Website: home-depot
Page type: address-validator
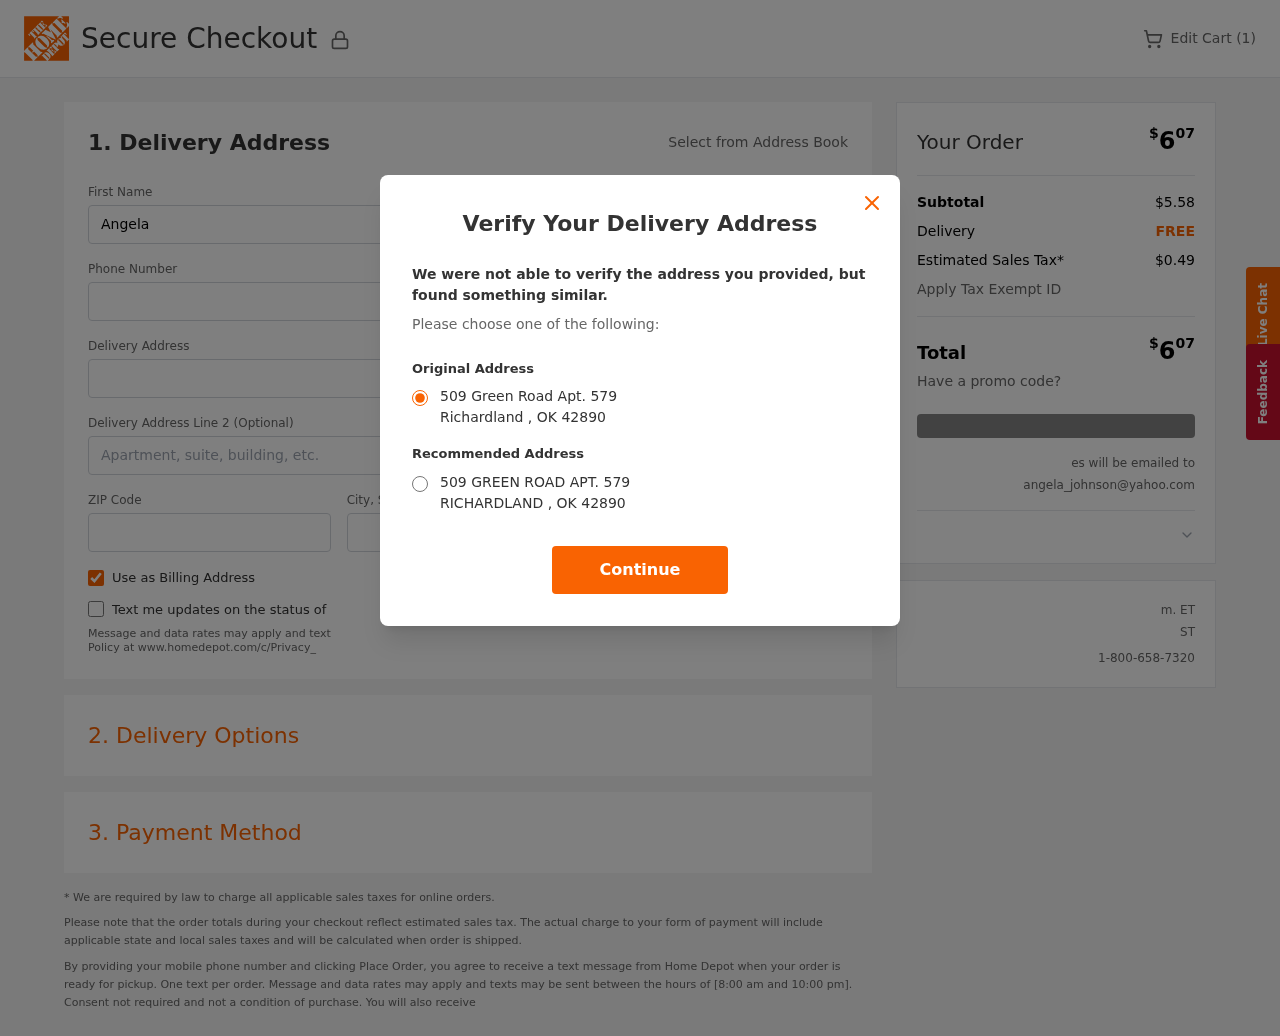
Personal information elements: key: PII_CITY
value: Richardland
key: PII_EMAIL
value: angela_johnson@yahoo.com
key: PII_POSTCODE
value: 42890
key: PII_STATE_ABBR
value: OK
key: PII_STREET
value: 509 Green Road Apt. 579
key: PII_FIRSTNAME
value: Angela
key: PII_LASTNAME
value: Johnson
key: PII_PHONE
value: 2839664165
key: PII_STREET2
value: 986 Palmer Forks
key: PII_CITY_STATE
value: Richardland, OK
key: PII_STREET_ALT
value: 509 GREEN ROAD APT. 579
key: PII_CITY_ALT
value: RICHARDLAND
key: PII_POSTCODE_FULL
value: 42890
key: PII_POSTCODE_NUMERIC
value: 42890
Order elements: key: ORDER_NUM_ITEMS
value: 1
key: ORDER_TOTAL
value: $607
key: ORDER_SUBTOTAL
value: $5.58
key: ORDER_SHIPPING_COST
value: FREE
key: ORDER_TAX
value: $0.49